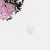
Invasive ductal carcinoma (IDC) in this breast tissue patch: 0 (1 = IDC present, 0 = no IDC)